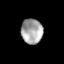
Tissue: lung
Cell type: T cells
Senescence score: 0.1612
Nuclear area (px): 532
Mean DAPI intensity: 163.981